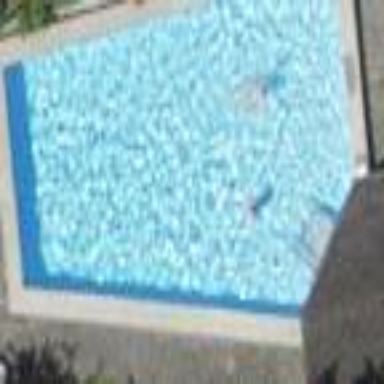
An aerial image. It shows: Swimming pool located in leisure land.